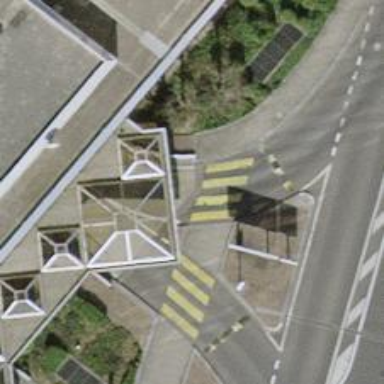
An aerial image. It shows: Zebra crossing for pedestrians.